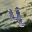
Label: 4